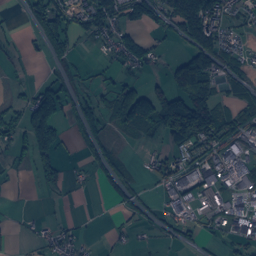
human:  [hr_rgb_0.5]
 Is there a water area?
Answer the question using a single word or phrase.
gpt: yes

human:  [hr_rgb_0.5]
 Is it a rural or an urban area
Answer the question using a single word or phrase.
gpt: urban

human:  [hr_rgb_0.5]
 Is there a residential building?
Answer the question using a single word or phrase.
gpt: yes

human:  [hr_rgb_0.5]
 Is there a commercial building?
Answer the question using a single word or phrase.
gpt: yes

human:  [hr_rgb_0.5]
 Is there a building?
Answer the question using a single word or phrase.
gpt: yes

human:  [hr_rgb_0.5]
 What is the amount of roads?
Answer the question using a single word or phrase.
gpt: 467

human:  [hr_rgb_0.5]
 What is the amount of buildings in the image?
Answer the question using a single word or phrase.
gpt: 556

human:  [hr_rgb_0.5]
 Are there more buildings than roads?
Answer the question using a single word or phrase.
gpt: yes

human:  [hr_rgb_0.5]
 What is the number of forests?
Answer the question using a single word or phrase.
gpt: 156

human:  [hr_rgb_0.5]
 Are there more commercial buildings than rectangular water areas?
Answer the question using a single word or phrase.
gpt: yes

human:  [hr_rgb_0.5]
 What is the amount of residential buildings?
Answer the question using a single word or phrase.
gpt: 480

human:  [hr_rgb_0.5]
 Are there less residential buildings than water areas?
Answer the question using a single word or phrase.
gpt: no

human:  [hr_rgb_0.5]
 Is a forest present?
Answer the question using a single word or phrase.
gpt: yes

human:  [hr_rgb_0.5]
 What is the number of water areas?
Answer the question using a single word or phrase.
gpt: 16

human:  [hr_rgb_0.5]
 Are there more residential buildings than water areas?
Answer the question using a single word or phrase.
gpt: yes

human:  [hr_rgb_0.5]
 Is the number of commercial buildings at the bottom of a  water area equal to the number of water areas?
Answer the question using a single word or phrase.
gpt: no

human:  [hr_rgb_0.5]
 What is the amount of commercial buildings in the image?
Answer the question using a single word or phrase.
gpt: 51

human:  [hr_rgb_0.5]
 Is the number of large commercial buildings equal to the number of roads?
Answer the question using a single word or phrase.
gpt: no

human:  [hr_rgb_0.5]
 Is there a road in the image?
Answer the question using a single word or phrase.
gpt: yes

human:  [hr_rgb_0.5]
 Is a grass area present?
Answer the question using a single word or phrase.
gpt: yes

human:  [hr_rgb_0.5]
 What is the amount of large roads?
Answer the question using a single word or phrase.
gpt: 0

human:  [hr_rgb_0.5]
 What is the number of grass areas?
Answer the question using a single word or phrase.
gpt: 178

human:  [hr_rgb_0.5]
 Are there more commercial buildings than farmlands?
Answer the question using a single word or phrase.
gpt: yes

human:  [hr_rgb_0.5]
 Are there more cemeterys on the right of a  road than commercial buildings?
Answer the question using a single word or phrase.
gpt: no

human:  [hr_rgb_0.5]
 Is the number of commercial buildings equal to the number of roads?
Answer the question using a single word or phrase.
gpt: no

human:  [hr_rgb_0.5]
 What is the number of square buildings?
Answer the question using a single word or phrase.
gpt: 0

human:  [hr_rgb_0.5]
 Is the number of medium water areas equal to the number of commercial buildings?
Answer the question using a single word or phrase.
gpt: no

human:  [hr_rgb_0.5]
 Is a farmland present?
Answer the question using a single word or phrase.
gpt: yes

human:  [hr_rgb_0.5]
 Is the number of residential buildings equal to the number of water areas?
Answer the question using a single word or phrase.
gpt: no

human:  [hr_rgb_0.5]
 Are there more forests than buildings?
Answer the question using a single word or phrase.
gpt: no

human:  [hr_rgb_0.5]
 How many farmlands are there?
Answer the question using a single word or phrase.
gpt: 44

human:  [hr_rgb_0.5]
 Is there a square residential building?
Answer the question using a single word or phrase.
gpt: no

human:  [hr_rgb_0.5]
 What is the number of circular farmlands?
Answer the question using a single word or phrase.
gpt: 0

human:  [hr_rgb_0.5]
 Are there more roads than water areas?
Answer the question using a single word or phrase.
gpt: yes

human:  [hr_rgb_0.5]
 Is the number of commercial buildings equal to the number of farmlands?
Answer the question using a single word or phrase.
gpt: no

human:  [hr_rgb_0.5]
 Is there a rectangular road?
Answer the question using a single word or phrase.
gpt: no

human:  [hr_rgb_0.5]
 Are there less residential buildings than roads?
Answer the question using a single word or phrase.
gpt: no

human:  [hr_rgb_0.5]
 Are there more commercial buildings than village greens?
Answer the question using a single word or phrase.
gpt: yes

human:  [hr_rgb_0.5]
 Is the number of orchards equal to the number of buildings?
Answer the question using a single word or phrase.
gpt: no

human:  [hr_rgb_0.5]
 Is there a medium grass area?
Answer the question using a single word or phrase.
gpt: yes

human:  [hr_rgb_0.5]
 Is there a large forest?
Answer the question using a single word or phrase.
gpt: yes

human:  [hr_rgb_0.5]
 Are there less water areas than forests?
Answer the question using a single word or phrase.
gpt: yes

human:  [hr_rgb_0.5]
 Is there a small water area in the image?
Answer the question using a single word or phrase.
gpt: yes

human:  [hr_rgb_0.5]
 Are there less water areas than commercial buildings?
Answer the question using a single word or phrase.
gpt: yes

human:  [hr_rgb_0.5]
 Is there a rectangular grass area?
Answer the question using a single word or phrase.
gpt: yes

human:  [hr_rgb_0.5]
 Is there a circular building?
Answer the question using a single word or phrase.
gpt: no

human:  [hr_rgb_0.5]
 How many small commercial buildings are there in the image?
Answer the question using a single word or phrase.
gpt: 17

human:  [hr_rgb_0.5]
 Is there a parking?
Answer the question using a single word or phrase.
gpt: yes

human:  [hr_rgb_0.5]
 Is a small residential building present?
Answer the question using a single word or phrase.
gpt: yes

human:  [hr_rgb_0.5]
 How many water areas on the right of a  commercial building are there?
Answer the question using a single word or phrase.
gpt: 16

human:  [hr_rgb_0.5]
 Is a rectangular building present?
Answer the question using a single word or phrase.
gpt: yes

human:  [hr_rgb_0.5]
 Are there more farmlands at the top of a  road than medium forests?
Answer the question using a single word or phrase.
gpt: yes

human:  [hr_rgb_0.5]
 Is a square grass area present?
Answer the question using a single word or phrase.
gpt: no

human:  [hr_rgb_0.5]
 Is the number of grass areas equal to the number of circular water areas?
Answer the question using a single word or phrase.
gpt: no

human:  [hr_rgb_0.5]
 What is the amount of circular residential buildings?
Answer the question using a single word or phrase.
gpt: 0

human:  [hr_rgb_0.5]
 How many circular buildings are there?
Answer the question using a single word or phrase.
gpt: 0

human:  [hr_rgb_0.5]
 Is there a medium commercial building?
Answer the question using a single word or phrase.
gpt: yes

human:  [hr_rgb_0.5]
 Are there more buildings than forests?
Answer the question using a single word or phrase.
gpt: yes

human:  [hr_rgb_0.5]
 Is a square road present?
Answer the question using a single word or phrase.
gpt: no

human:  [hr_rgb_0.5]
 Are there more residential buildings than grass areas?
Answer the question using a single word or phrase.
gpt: yes

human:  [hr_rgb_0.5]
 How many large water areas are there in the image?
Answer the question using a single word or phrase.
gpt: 0

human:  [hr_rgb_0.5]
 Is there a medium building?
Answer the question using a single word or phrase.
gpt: yes

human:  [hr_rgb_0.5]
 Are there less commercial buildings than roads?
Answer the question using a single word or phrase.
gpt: yes

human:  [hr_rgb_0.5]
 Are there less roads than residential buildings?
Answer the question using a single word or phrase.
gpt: yes